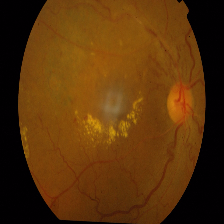
Diabetic retinopathy grade: Proliferative DR